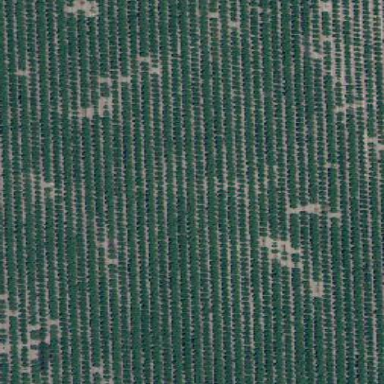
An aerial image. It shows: Orchard filled with almond trees.